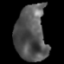
Tissue: lung
Cell type: T cells
Senescence score: 0.2069
Nuclear area (px): 1702
Mean DAPI intensity: 84.582